Question: I am using the code from the solution to set the colors of a specific date in toedter's JCalendar at <URL>. The problem with this solution is that it sets a different day for each month because the first day for each month is different.
in my example i have added 4th of May and 4th of September in the events arraylist.+9 from the day works for May but in September it will select 7 instead because the first day of the month starts at +6.
I'm wondering if there is a way to get the start date for the month but i can't seem to find a method that does this in the API documentation.

Heres my code:
'''
Calendar cal = Calendar.getInstance();
cal.setTime(calendar.getDate());
int day = cal.get(Calendar.DAY_OF_MONTH);
int month = cal.get(Calendar.MONTH);
int year = cal.get(Calendar.YEAR);
JPanel jpanel = calendar.getDayChooser().getDayPanel();
Component component[] = jpanel.getComponents();
//arraylist of events
for(int i = 0; i < events.size(); i++)
{
//selected month and year on JCalendar
if(month == events.get(i).getMonth() && year == events.get(i).getYear())
{
//this value will differ from each month due to first days of each month
component[ events.get(i).getDay() + 9 ].setBackground(Color.blue);
}
}
'''
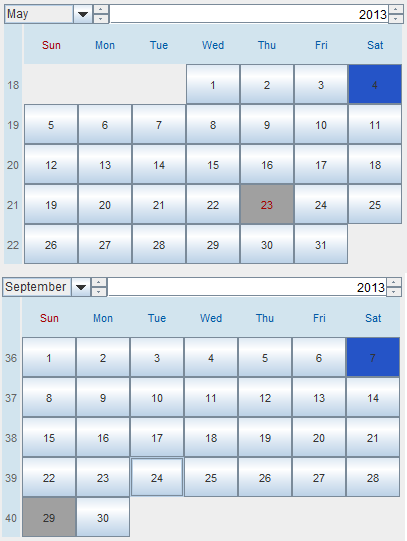
Answer: What you need is to get the offset of the first day of the month. Analysing the calendar you know this is linked with the day of week.
'''
Calendar cal = Calendar.getInstance();
cal.setTime(calendar.getDate());
int day = cal.get(Calendar.DAY_OF_MONTH);
int month = cal.get(Calendar.MONTH);
int year = cal.get(Calendar.YEAR);
JPanel jpanel = calendar.getDayChooser().getDayPanel();
Component component[] = jpanel.getComponents();
//arraylist of events
for(int i = 0; i < events.size(); i++)
{
//selected month and year on JCalendar
if(month == events.get(i).getMonth() && year == events.get(i).getYear())
{
// Calculate the offset of the first day of the month
cal.set(Calendar.DAY_OF_MONTH,1);
int offset = cal.get(Calendar.DAY_OF_WEEK) - 1;
//this value will differ from each month due to first days of each month
component[ events.get(i).getDay() + offset ].setBackground(Color.blue);
}
}
'''
Does that make sense?